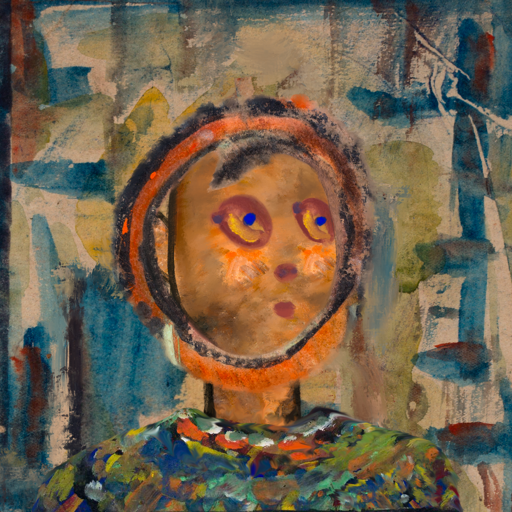
Background: Orphan, Head And Neck Side: Gypsy_Queen, Face Side: Mother_And_Son_Son, Bust: An_Impression, Hair Side: Childish, Head Accessory: Blank, Second Necklace: Blank, Necklace: Blank, Baby: Blank